Question: Previously static files stopped working on Django Admin (pages were unstyled), but after i logged out from admin it started giving out this error on Sign-In page: .
error on sin-in django-admin:

'''
"""
Django settings for ucodin_web_app project.
Generated by 'django-admin startproject' using Django 1.11.
For more information on this file, see
https://docs.djangoproject.com/en/1.11/topics/settings/
For the full list of settings and their values, see
https://docs.djangoproject.com/en/1.11/ref/settings/
"""
import os
# Build paths inside the project like this: os.path.join(BASE_DIR, ...)
BASE_DIR = os.path.dirname(os.path.dirname(os.path.abspath(__file__)))
# Quick-start development settings - unsuitable for production
# See https://docs.djangoproject.com/en/1.11/howto/deployment/checklist/
# SECURITY WARNING: keep the secret key used in production secret!
SECRET_KEY = 'h_ipm50aodqptweir*e3v4!#82%9i!l#6uuxo=w@7v&8ims*7v'
# SECURITY WARNING: don't run with debug turned on in production!
DEBUG = True
ALLOWED_HOSTS = []
# Application definition
INSTALLED_APPS = [
'django.contrib.admin',
'django.contrib.auth',
'django.contrib.contenttypes',
'django.contrib.sessions',
'django.contrib.messages',
'django.contrib.staticfiles',
'articles',
'quizzes',
'tutorials',
'channels',
'lib',
]
MIDDLEWARE = [
'django.middleware.security.SecurityMiddleware',
'django.contrib.sessions.middleware.SessionMiddleware',
'django.middleware.common.CommonMiddleware',
'django.middleware.csrf.CsrfViewMiddleware',
'django.contrib.auth.middleware.AuthenticationMiddleware',
'django.contrib.messages.middleware.MessageMiddleware',
'django.middleware.clickjacking.XFrameOptionsMiddleware',
]
ROOT_URLCONF = 'ucodin_web_app.urls'
TEMPLATES = [
{
'BACKEND': 'django.template.backends.django.DjangoTemplates',
'DIRS': ['templates', ],
'APP_DIRS': True,
'OPTIONS': {
'context_processors': [
'django.template.context_processors.debug',
'django.template.context_processors.request',
'django.contrib.auth.context_processors.auth',
'django.contrib.messages.context_processors.messages',
],
},
},
]
WSGI_APPLICATION = 'ucodin_web_app.wsgi.application'
# Database
# https://docs.djangoproject.com/en/1.11/ref/settings/#databases
DATABASES = {
'default': {
'ENGINE': 'django.db.backends.sqlite3',
'NAME': os.path.join(BASE_DIR, 'db.sqlite3'),
}
}
# Password validation
# https://docs.djangoproject.com/en/1.11/ref/settings/#auth-password-validators
AUTH_PASSWORD_VALIDATORS = [
{
'NAME': 'django.contrib.auth.password_validation.UserAttributeSimilarityValidator',
},
{
'NAME': 'django.contrib.auth.password_validation.MinimumLengthValidator',
},
{
'NAME': 'django.contrib.auth.password_validation.CommonPasswordValidator',
},
{
'NAME': 'django.contrib.auth.password_validation.NumericPasswordValidator',
},
]
# Internationalization
# https://docs.djangoproject.com/en/1.11/topics/i18n/
LANGUAGE_CODE = 'en-us'
TIME_ZONE = 'UTC'
USE_I18N = True
USE_L10N = True
USE_TZ = True
# Static files (CSS, JavaScript, Images)
# https://docs.djangoproject.com/en/1.11/howto/static-files/
STATIC_URL = '/static/'
STATICFILES_DIRS = [
os.path.join(BASE_DIR, 'static'),
]
MEDIA_URL = '/media/'
MEDIA_ROOT = os.path.join(BASE_DIR, 'media')
'''
I also didn;t make any changes to admin.
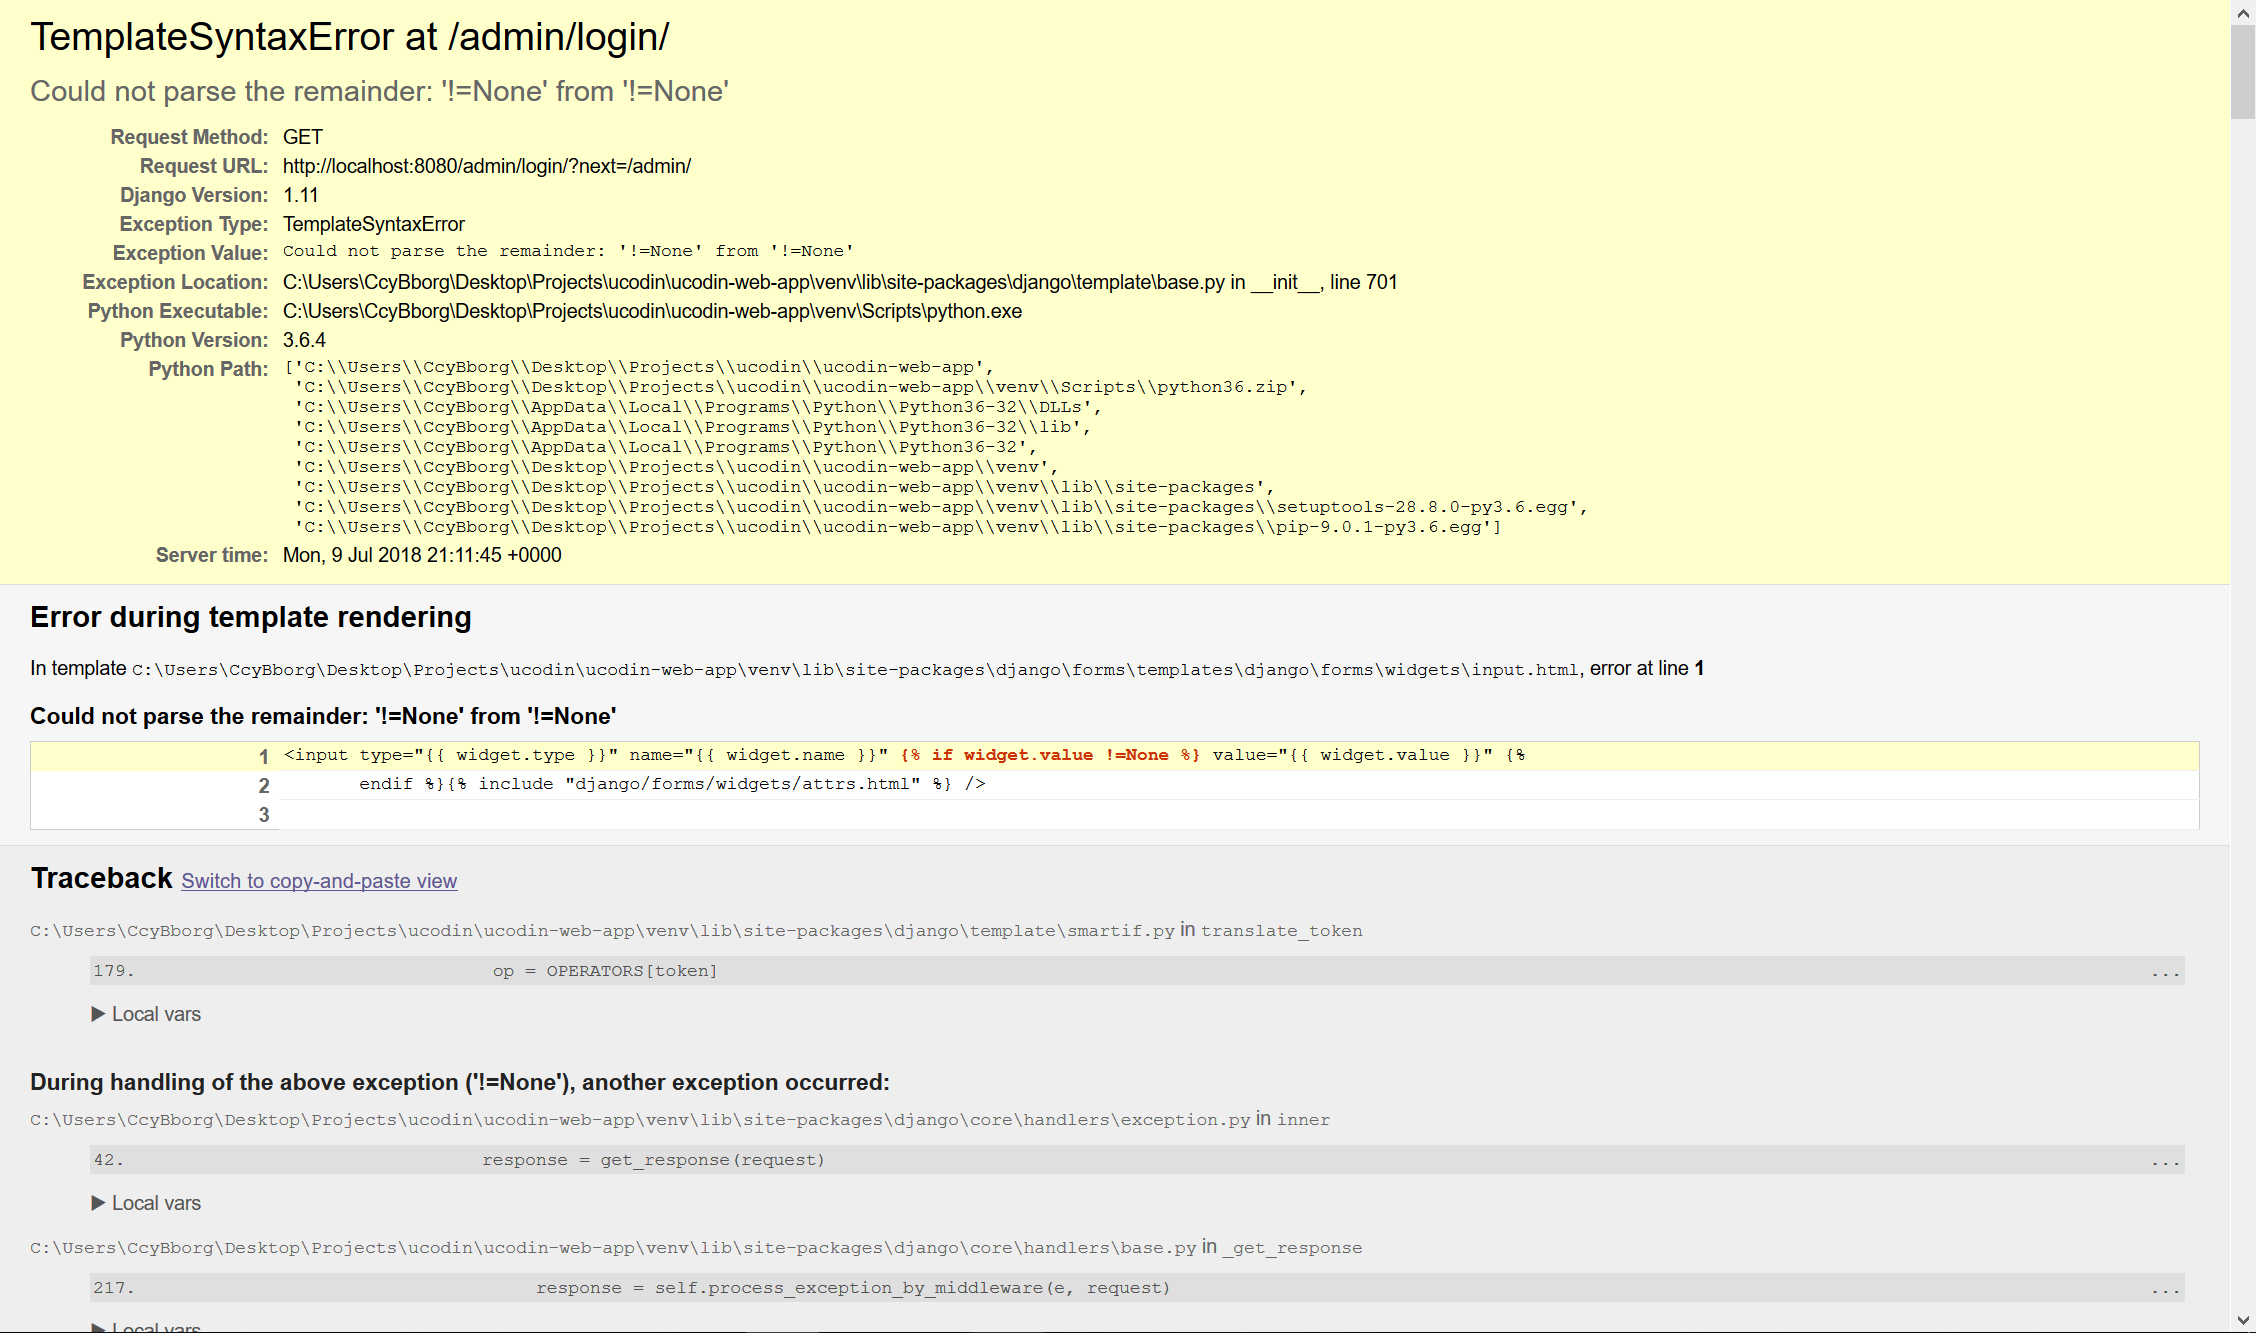
Answer: Whitespace matters. Change the following line:
'''
{% if widget.value !=None %}
'''
to
'''
{% if widget.value != None %}
'''